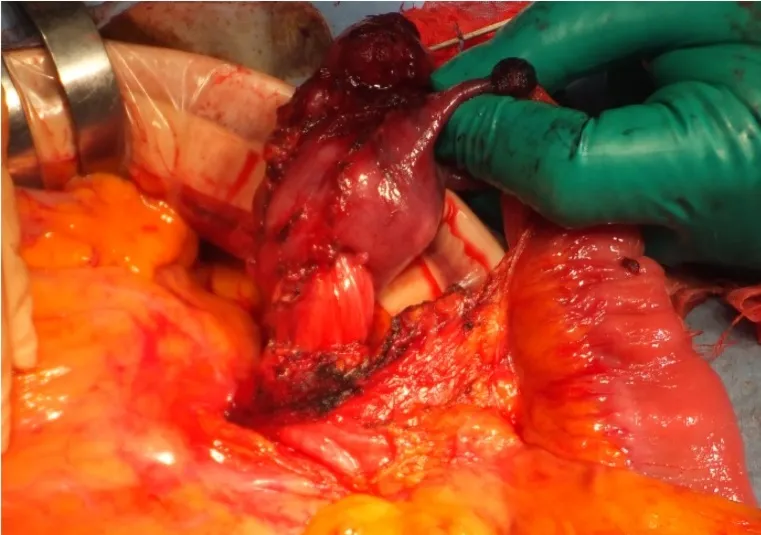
B) Findings during laparotomy after resection of the ligament of Treitz. Duodenojejunal intussusception secondary to gastrointestinal stromal tumor in the third portion of the duodenum was confirmed.
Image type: medical_photograph (other_medical_photograph)